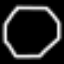
Label: octagon